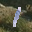
Label: 1